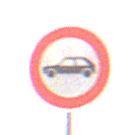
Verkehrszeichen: VerbotPersonenkraftwagen
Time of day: MorningAfternoon
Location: Outdoor (Nature)
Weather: Overcast
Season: NotSpecified
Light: Natural